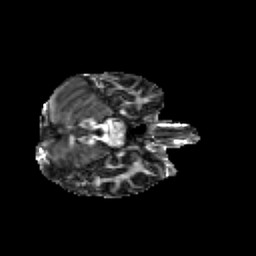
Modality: FA
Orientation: axial
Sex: male
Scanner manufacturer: siemens
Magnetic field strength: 3 T
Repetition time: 5 s
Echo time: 0.071 s